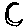
Label: moon